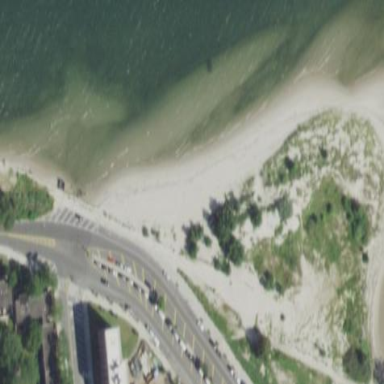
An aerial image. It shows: Sandy beach with natural surface.